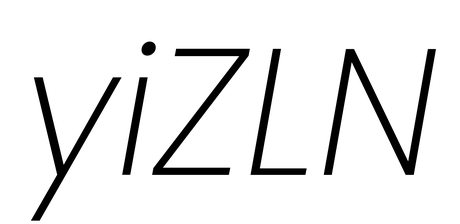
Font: Poppins-ExtraLightItalic